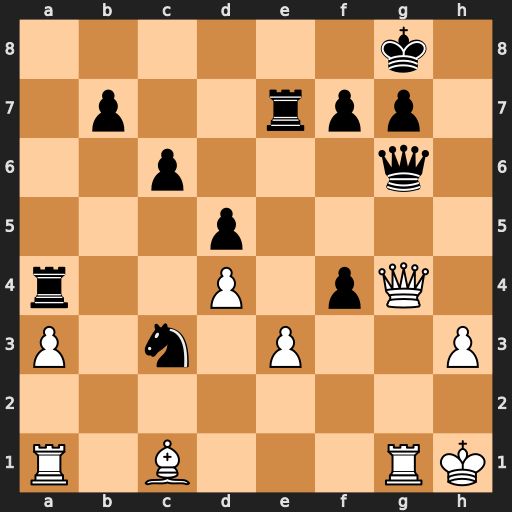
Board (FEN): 6k1/1p2rpp1/2p3q1/3p4/r2P1pQ1/P1n1P2P/8/R1B3RK
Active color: w
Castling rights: -
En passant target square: -
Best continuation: Qc8+ Kh7 Rxg6